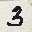
Label: 3